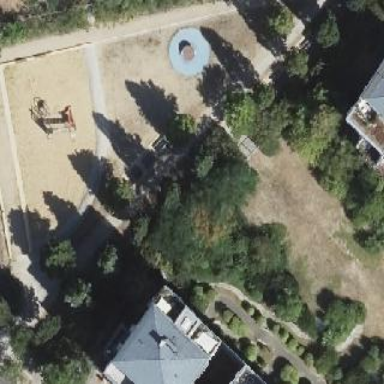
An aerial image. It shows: Playground area for leisure activities on the land.